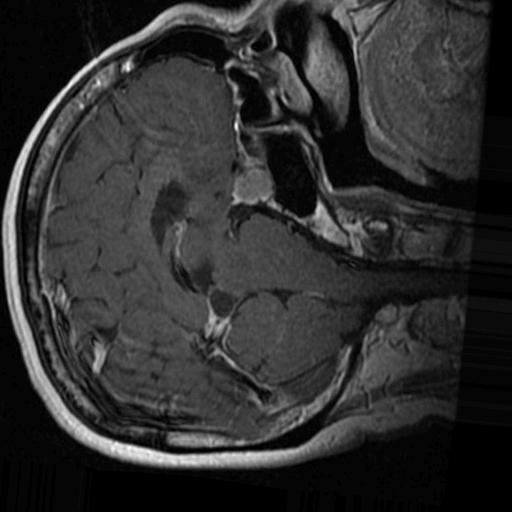
Label: brain_tumor